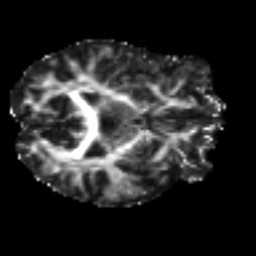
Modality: FA
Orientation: axial
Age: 45
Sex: female
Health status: ill
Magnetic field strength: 3 T
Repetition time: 8.4 s
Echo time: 0.0926 s